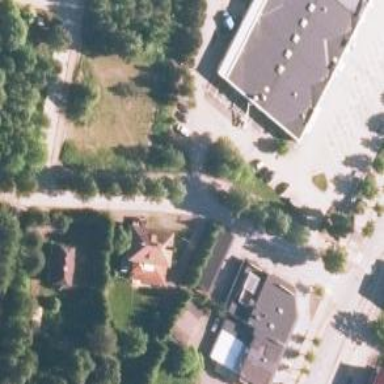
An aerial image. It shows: Residential road with spur service.